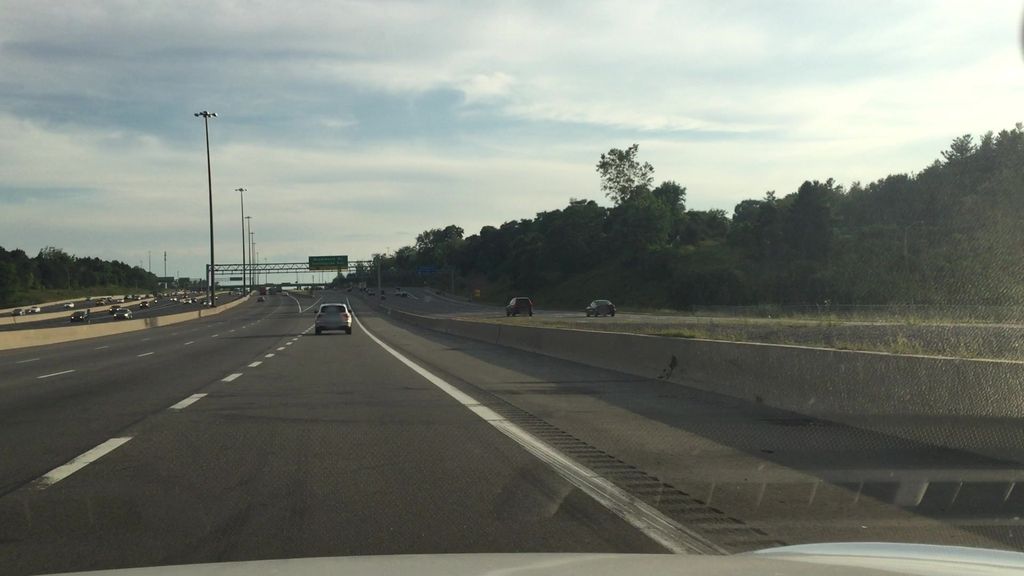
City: toronto